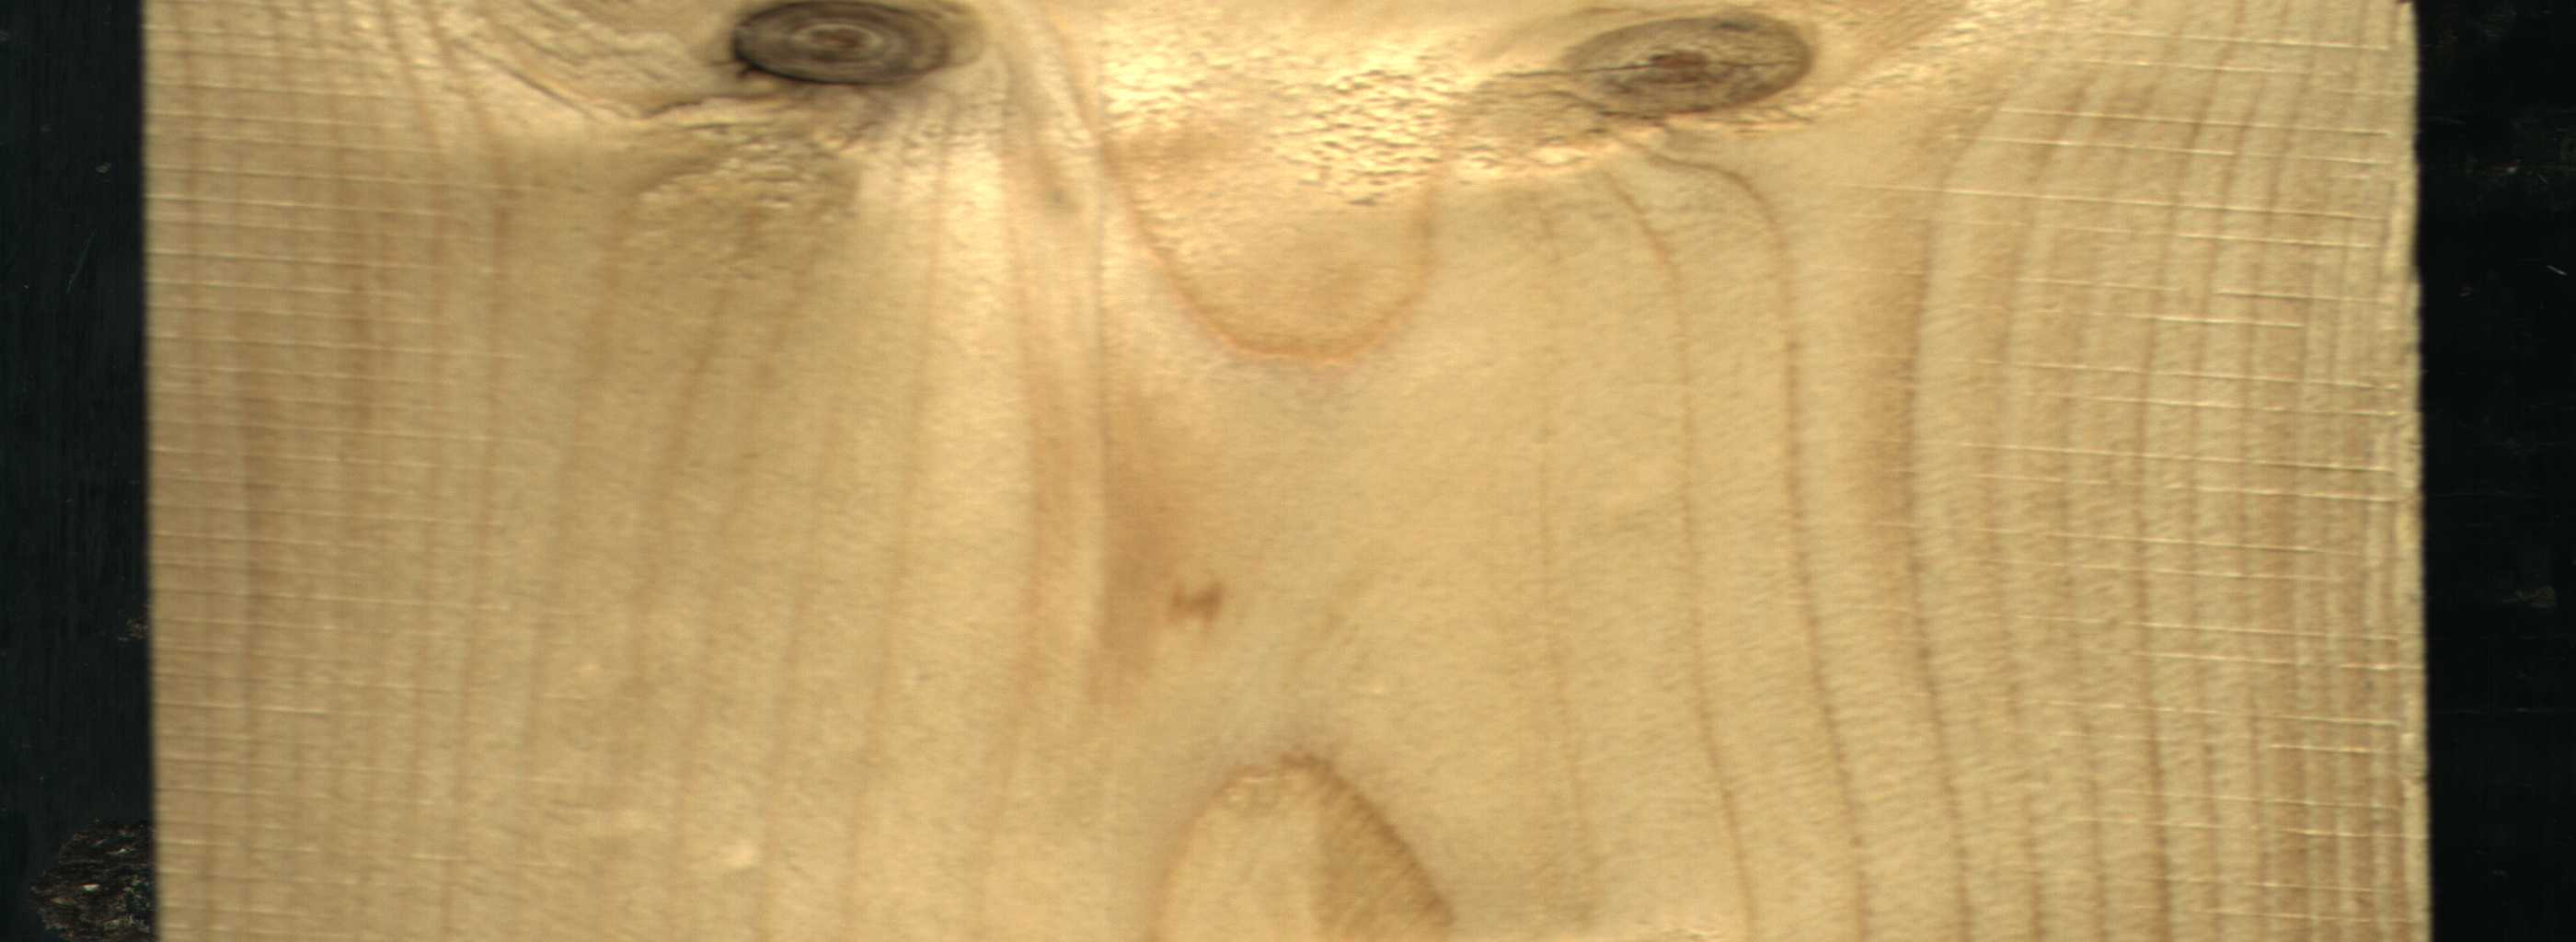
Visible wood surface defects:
Live_Knot
Live_Knot